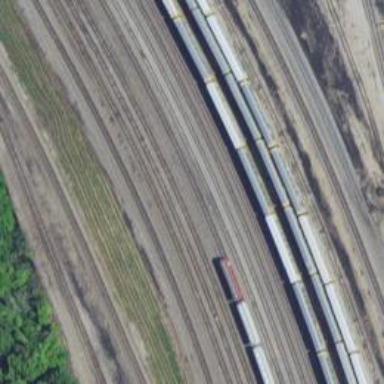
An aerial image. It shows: Railway yard used for servicing trains.